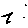
Label: zigzag